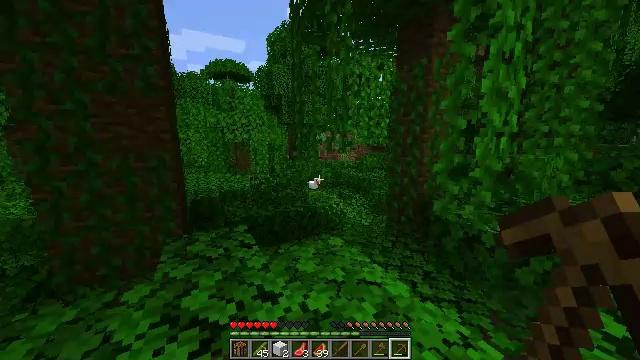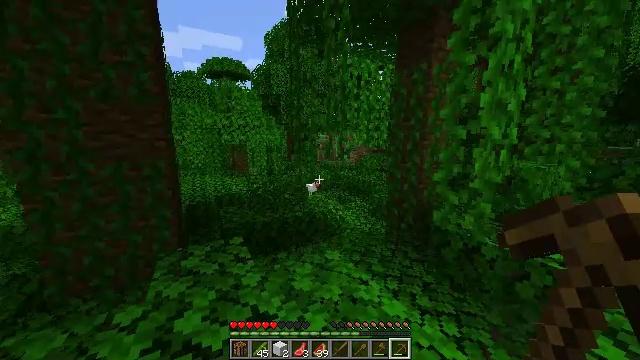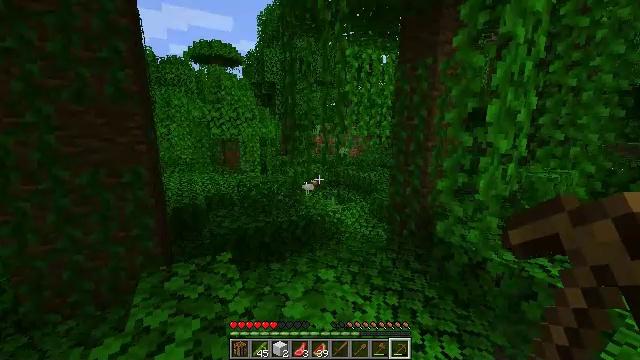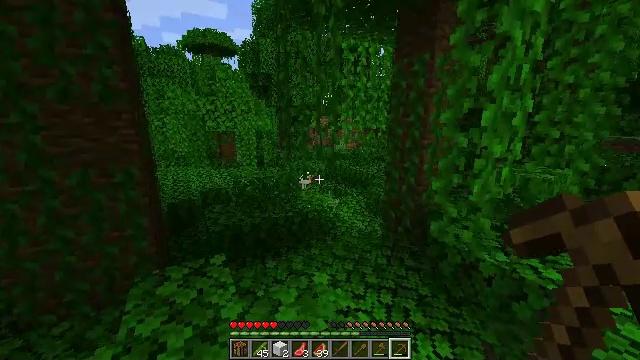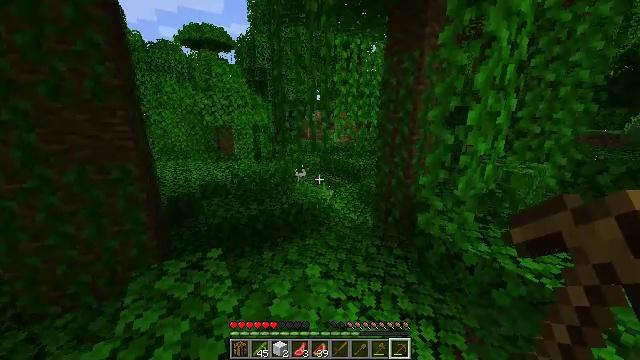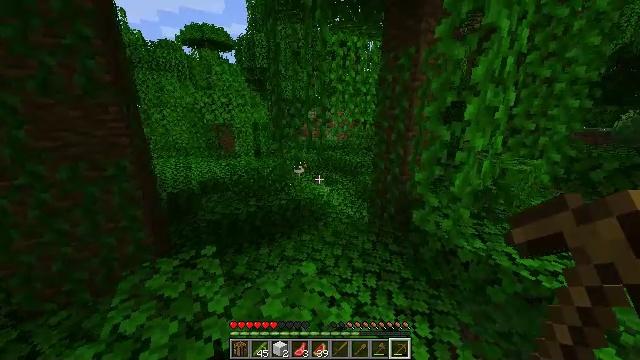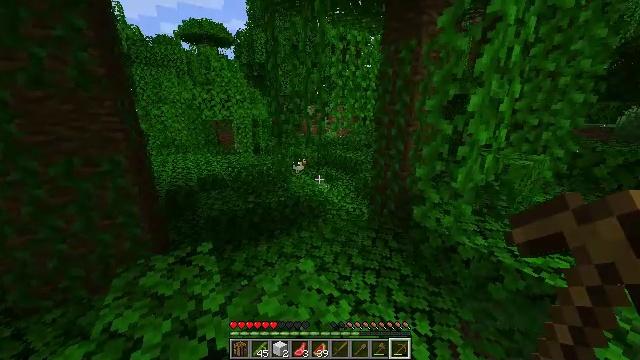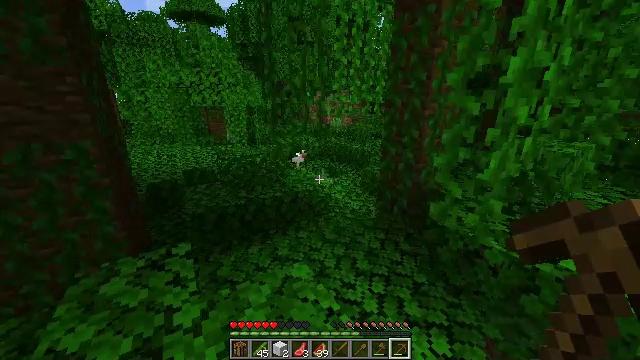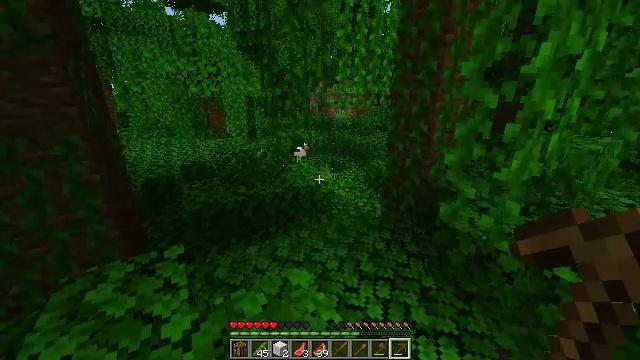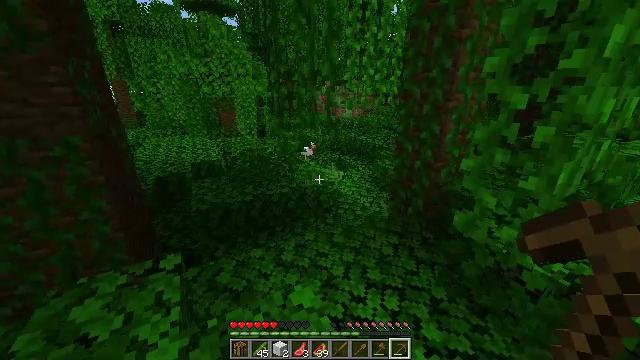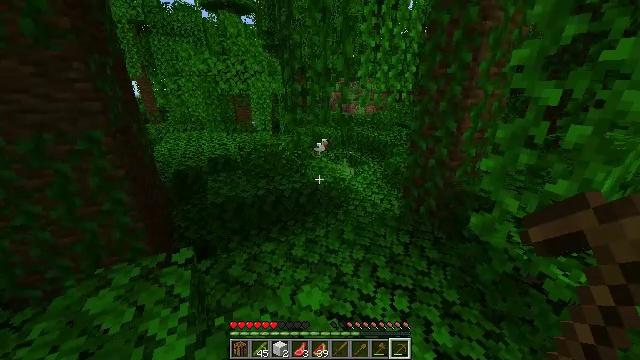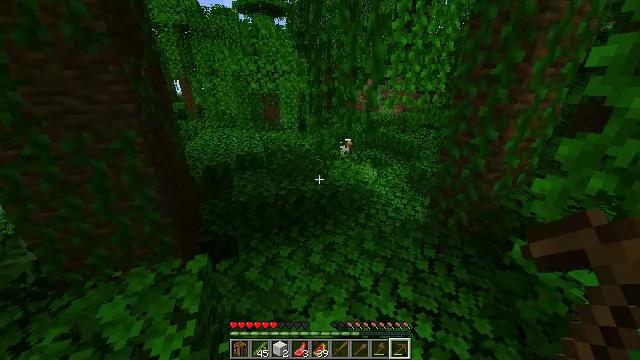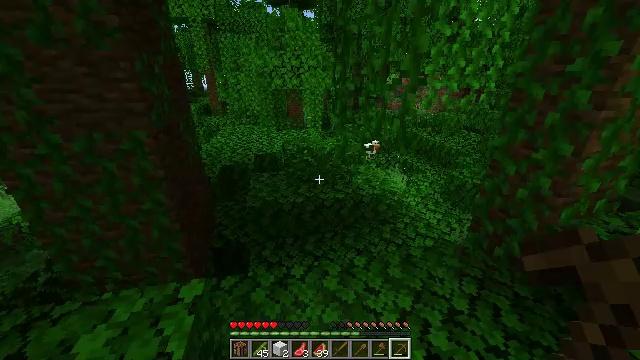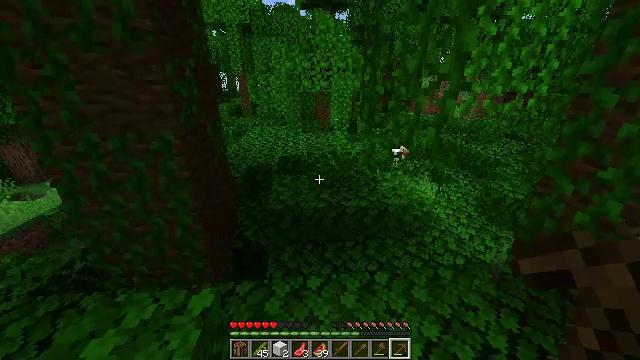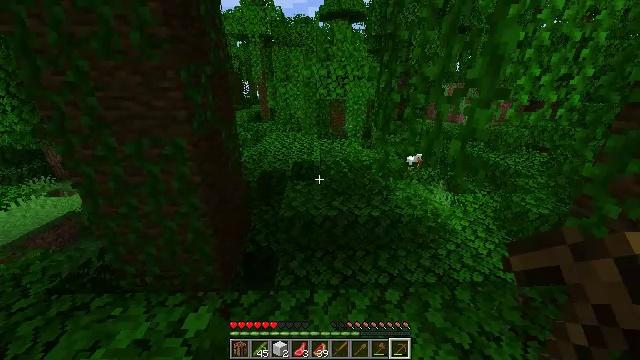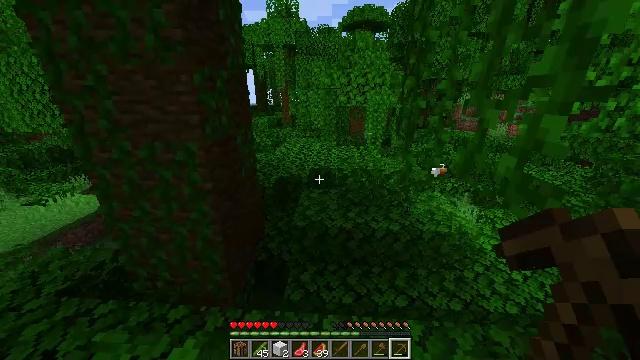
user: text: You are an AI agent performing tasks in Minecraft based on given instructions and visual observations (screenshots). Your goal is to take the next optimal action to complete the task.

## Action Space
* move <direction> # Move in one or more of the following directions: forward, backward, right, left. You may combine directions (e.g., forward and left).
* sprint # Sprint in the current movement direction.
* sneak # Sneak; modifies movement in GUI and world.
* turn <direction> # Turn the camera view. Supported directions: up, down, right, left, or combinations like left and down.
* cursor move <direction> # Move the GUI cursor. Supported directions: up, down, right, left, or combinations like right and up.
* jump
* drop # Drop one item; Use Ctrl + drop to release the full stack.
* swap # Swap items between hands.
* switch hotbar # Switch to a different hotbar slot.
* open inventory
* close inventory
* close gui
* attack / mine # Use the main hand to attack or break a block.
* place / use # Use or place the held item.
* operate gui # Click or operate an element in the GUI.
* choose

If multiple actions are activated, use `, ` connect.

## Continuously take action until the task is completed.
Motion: motion action
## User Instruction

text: Collect mossy cobblestone from a structure.
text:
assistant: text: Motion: move forward, sprint, jump
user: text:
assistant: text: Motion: move forward, turn down, jump
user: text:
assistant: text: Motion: move forward, turn down, jump
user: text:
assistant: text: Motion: move forward, turn right and down, jump
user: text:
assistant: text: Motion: move forward, jump
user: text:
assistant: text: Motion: move forward, jump
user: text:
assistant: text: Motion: move forward, turn down, jump
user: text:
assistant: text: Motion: move forward, turn down, jump
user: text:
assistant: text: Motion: move forward, turn left and down
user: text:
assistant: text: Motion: move forward, turn left and down
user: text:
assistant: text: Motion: move forward, sprint, turn left
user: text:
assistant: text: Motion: move forward, sprint, turn left
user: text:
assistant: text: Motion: move forward, sprint, turn left
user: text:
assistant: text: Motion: move forward, sprint, turn left
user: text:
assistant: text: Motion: move forward, sprint, turn left and up
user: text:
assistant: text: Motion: move forward, turn left
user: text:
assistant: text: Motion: move forward
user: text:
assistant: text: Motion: move forward, turn up
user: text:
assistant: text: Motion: move forward, turn right and up
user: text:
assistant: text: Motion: move forward, turn right and up
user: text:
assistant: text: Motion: move forward, turn up
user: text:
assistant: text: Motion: move forward
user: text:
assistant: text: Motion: move forward
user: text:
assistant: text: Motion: move forward, jump
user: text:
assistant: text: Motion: move forward, jump
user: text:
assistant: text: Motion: move forward, jump
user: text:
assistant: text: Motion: move forward, jump
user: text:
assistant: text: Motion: move forward, jump
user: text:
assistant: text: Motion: move forward, jump
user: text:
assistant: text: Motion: move forward, jump